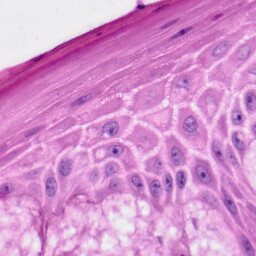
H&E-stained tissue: Skin